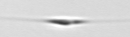
Label: Cylindrotheca_morphotype1